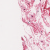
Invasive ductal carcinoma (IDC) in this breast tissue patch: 0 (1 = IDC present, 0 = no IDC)